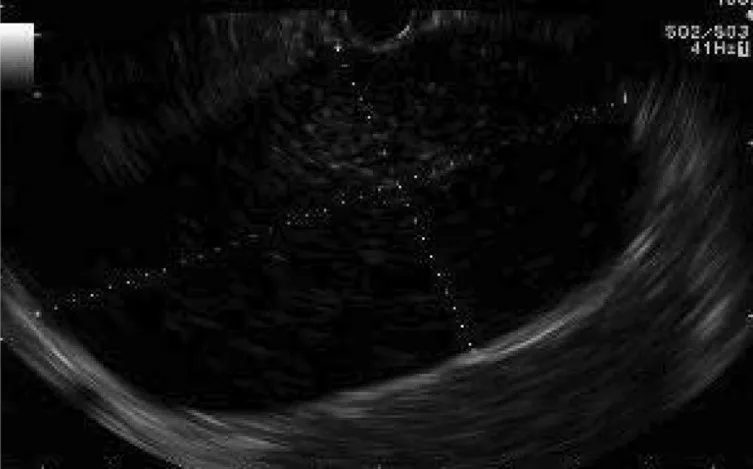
Endoscopic ultrasonography of a gastric duplication cyst.
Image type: radiology (ultrasound)